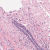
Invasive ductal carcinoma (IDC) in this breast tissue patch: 0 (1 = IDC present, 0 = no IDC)